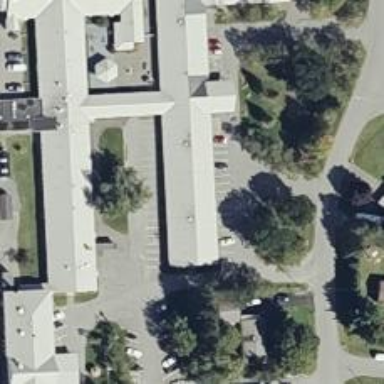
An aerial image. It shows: Nursing home.